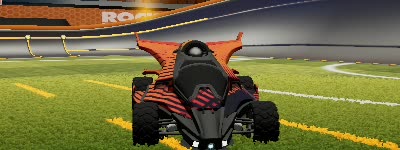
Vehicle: aftershock